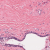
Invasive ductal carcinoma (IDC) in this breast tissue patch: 0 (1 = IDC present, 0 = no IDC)